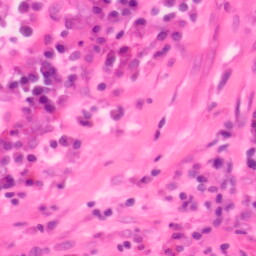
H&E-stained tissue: Colon